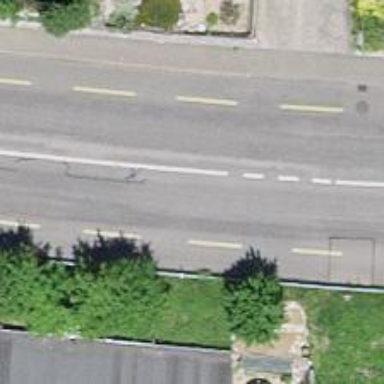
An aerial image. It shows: Primary highway with designated cycle lane.